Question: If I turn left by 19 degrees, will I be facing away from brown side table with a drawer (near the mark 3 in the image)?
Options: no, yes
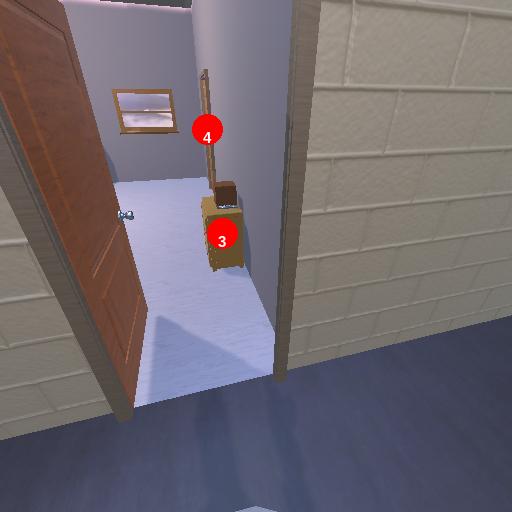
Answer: no